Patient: sex M, age 66
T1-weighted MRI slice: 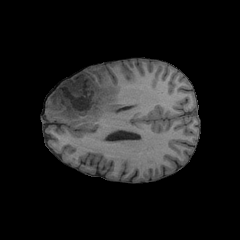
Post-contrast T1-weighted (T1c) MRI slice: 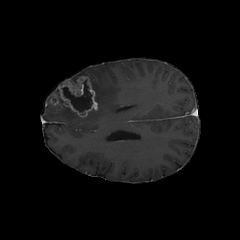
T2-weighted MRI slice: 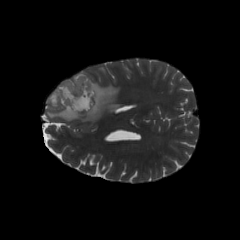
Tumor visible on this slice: yes
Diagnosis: Glioblastoma, IDH-wildtype
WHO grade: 4